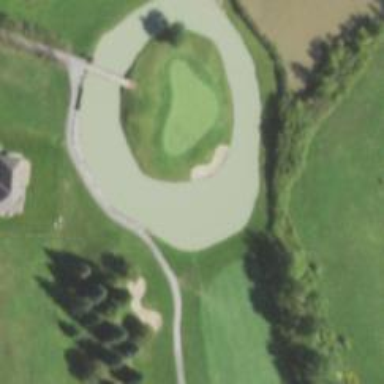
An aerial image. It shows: Water hazard on golf course. The hazard is natural water feature.